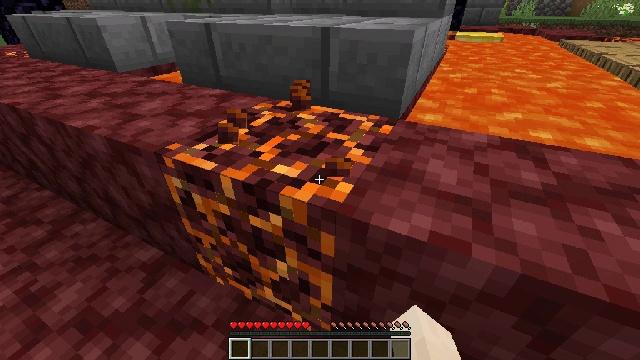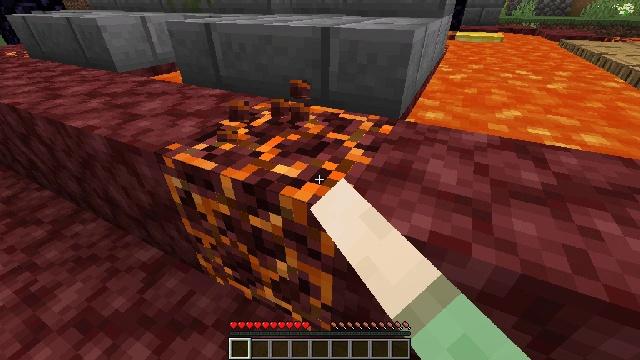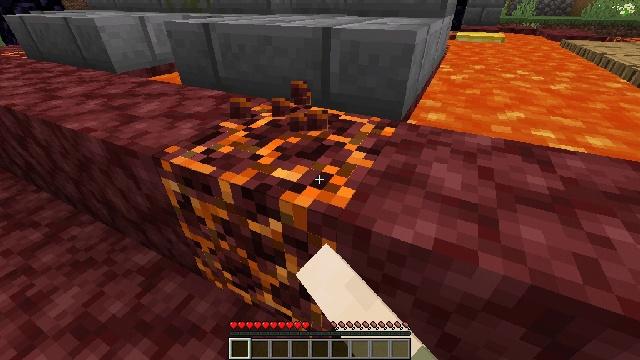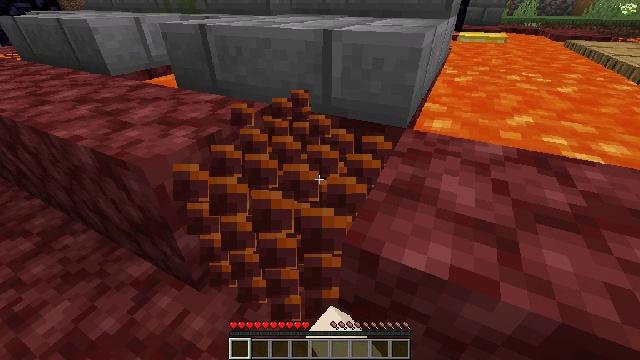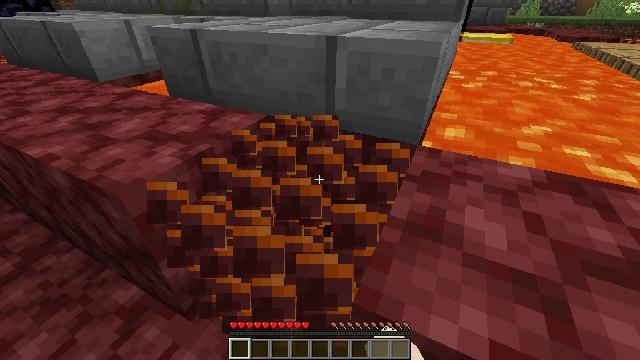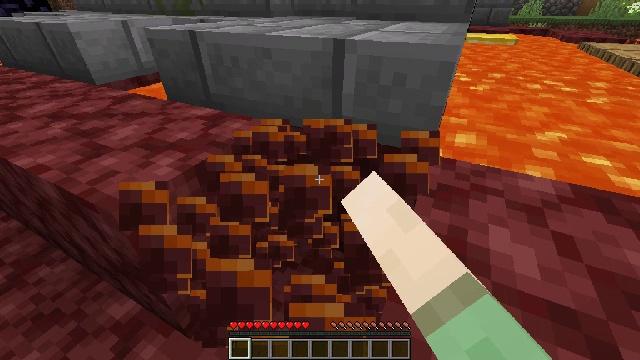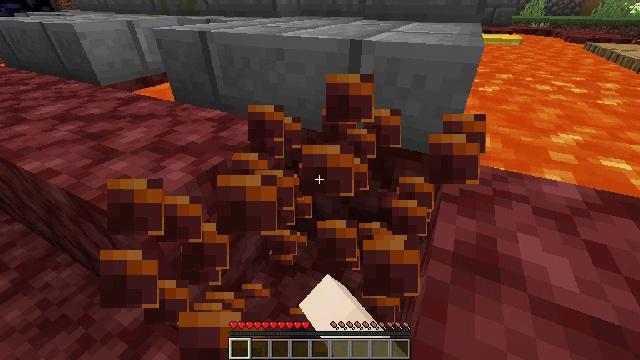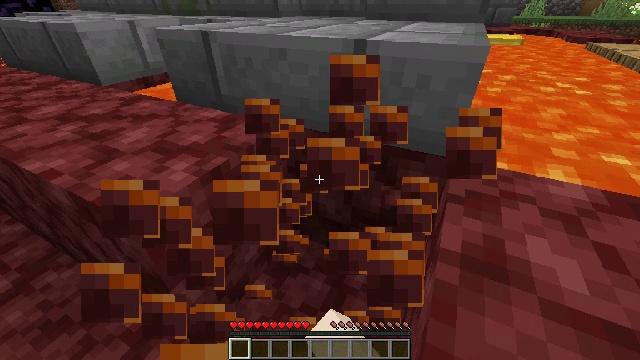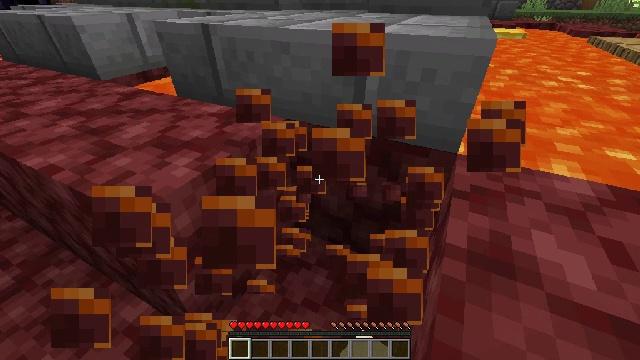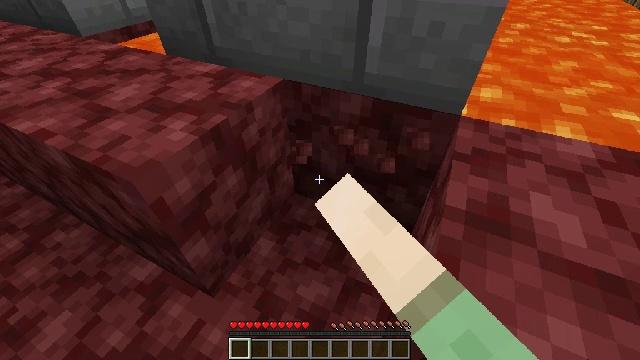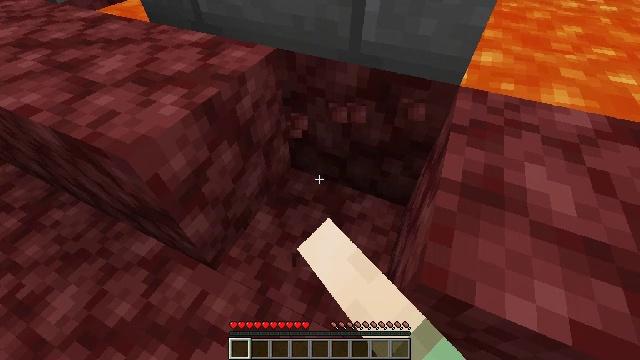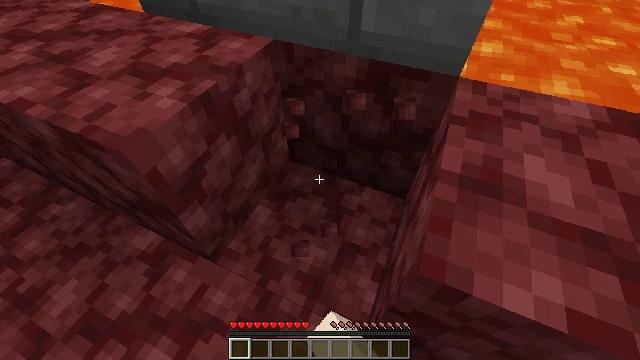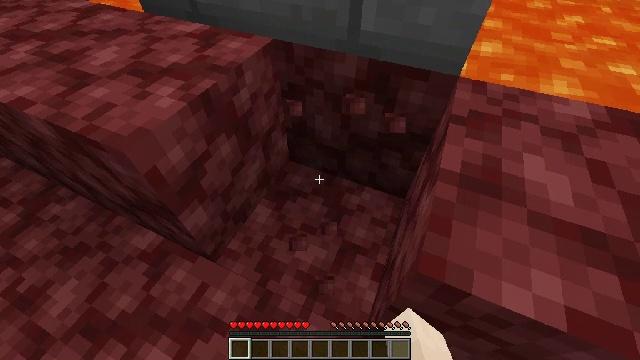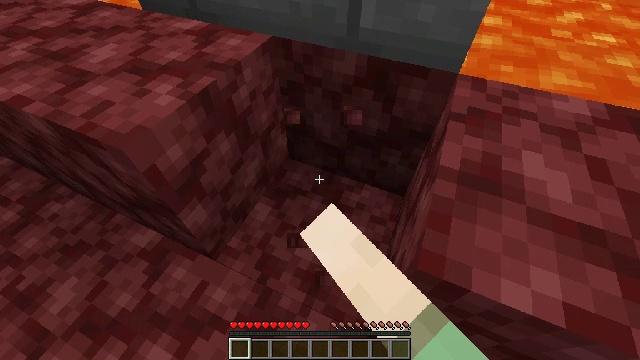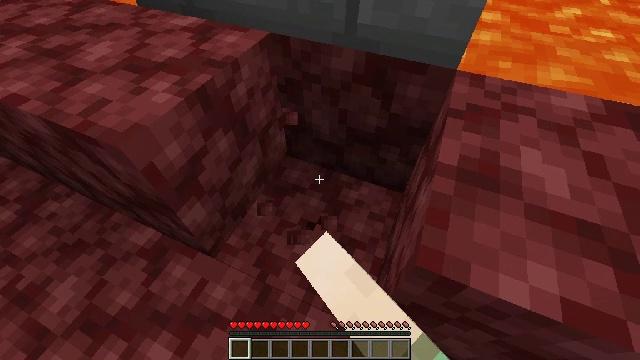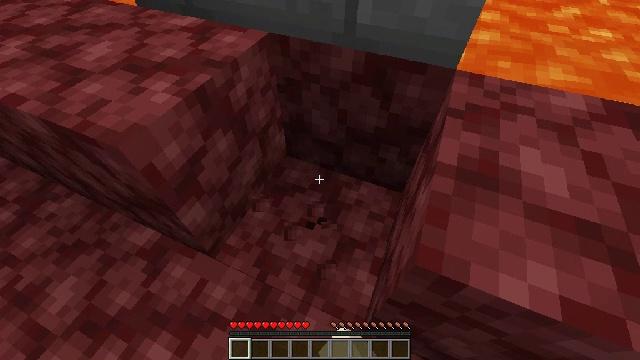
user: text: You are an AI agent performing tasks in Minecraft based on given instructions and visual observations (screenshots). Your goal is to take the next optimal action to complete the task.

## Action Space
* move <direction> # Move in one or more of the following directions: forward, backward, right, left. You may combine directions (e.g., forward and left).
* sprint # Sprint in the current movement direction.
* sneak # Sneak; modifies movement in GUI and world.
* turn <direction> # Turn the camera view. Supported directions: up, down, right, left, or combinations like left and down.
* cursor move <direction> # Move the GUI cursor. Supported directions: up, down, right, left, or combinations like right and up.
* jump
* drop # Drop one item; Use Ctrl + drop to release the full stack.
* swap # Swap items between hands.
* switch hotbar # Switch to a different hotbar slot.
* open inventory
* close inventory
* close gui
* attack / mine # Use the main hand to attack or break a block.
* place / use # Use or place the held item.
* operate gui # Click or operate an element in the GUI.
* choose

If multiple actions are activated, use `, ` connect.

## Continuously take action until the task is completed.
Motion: motion action
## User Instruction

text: Hunt animals.
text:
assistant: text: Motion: attack / mine
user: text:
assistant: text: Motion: move forward, attack / mine
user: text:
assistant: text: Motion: move forward, attack / mine
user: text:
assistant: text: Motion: move forward, attack / mine
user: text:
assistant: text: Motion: move forward, attack / mine
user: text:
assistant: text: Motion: attack / mine
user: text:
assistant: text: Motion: attack / mine
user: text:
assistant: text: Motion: turn down, attack / mine
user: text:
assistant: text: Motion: turn down, attack / mine
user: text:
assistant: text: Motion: turn right and down, attack / mine
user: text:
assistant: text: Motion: turn down, attack / mine
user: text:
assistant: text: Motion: attack / mine
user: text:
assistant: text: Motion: attack / mine
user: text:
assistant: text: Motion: attack / mine
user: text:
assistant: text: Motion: attack / mine
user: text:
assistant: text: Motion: no_op
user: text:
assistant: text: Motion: move forward
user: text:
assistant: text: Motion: move forward
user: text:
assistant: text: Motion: move forward
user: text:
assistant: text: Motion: move forward
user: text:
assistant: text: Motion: move forward
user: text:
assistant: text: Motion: move forward, turn up
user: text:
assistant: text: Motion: move forward, turn up
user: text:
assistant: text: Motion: move forward, jump
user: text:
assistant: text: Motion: move forward, turn up, jump
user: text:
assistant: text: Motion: move forward, jump
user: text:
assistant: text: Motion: move forward, jump
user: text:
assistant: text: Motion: move forward, jump
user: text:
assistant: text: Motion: move forward, jump
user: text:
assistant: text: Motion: move forward, jump